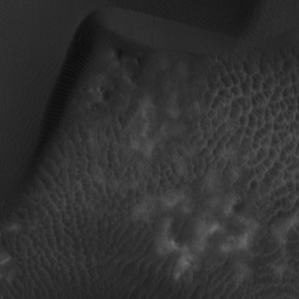
Label: non_frost